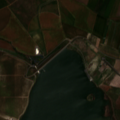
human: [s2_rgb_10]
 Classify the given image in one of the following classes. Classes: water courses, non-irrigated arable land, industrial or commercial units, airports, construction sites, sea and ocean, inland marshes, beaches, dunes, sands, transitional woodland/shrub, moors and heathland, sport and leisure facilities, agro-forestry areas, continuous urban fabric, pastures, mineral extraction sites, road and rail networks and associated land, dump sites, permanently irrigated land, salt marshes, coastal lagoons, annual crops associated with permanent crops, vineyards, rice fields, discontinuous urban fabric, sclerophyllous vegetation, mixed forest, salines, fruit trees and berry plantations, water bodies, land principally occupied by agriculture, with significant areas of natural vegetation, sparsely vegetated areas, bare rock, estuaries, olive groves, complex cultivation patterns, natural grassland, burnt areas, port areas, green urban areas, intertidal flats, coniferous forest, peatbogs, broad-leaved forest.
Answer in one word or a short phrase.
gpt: continuous urban fabric